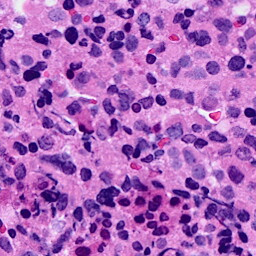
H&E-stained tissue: Breast